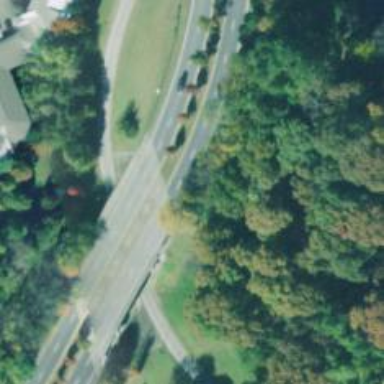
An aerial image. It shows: Bridge crossing over expressway trunk road.